【题型】选择题　【知识点】立体几何　【难度】easy
如图，已知正方体$ABCD-A_1B_1C_1D_1$中，点$E$为上底面$A_1C_1$的中心，若$\overrightarrow{AE} = \overrightarrow{AA_1} + x\overrightarrow{AB} + y\overrightarrow{AD}$，则$x:y = $（ ）

\vspace{0.2cm}
A. $\frac{1}{2}$ \quad B. $1$ \quad C. $\frac{3}{2}$ \quad D. $2$
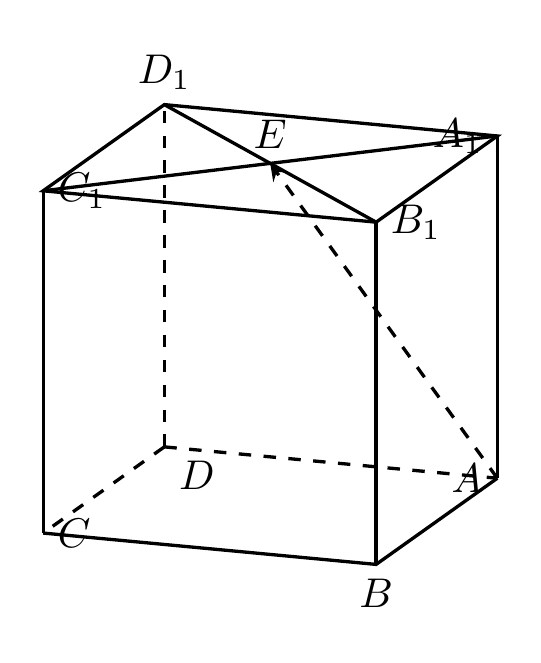
【解答】
\vspace{0.2cm}

\textbf{【答案】} \textbf{B}

\vspace{0.2cm}

\textbf{【详解】} 因为
\[
\overrightarrow{AE} = \overrightarrow{AA_1} + \overrightarrow{A_1E} = \overrightarrow{AA_1} + \frac{1}{2}\overrightarrow{A_1C_1} = \overrightarrow{AA_1} + \frac{1}{2}\bigl(\overrightarrow{A_1B_1} + \overrightarrow{A_1D_1}\bigr),
\]
所以
\[
\overrightarrow{AE} = \overrightarrow{AA_1} + \frac{1}{2}\overrightarrow{A_1B_1} + \frac{1}{2}\overrightarrow{A_1D_1} = \overrightarrow{AA_1} + \frac{1}{2}\overrightarrow{AB} + \frac{1}{2}\overrightarrow{AD},
\]
所以
\[
x:y = \frac{1}{2}:\frac{1}{2} = 1,
\]
故选：B.